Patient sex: M
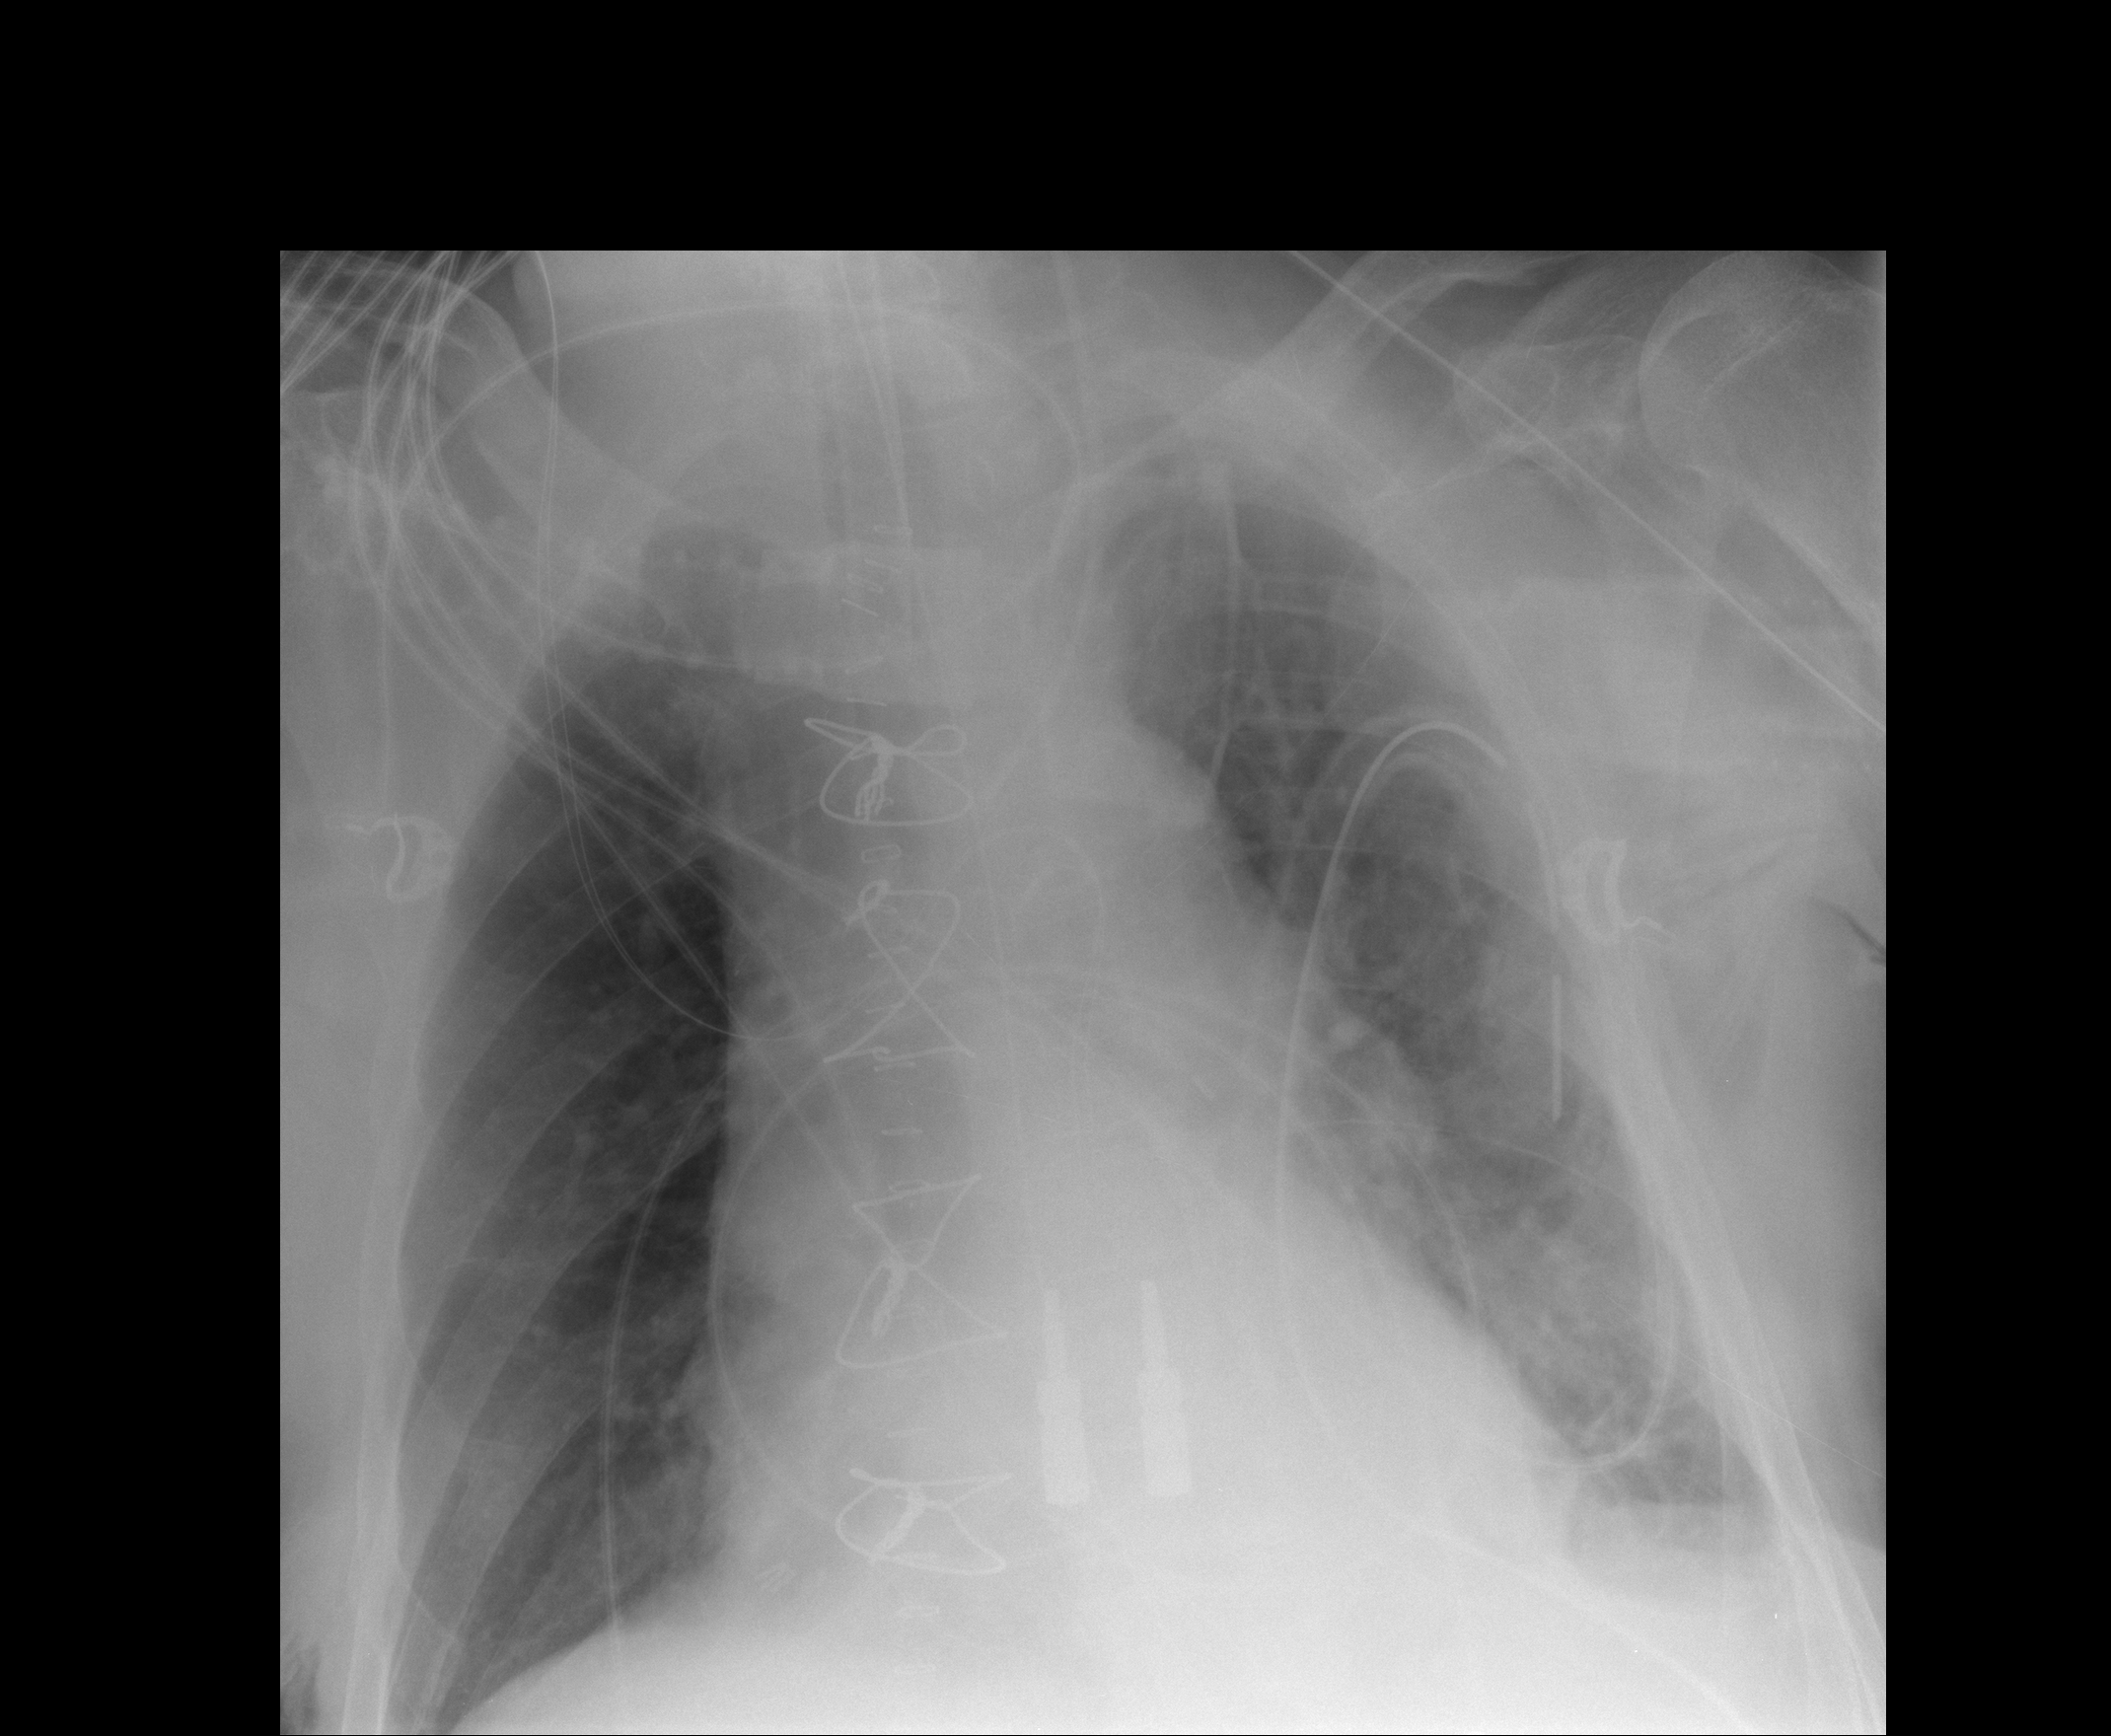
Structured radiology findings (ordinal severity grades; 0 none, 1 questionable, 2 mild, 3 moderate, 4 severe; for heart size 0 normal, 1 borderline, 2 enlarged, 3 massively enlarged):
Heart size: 1
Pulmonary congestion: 2
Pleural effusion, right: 0
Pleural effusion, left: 1
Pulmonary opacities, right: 0
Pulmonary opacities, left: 2
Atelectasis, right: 0
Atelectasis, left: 2